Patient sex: M
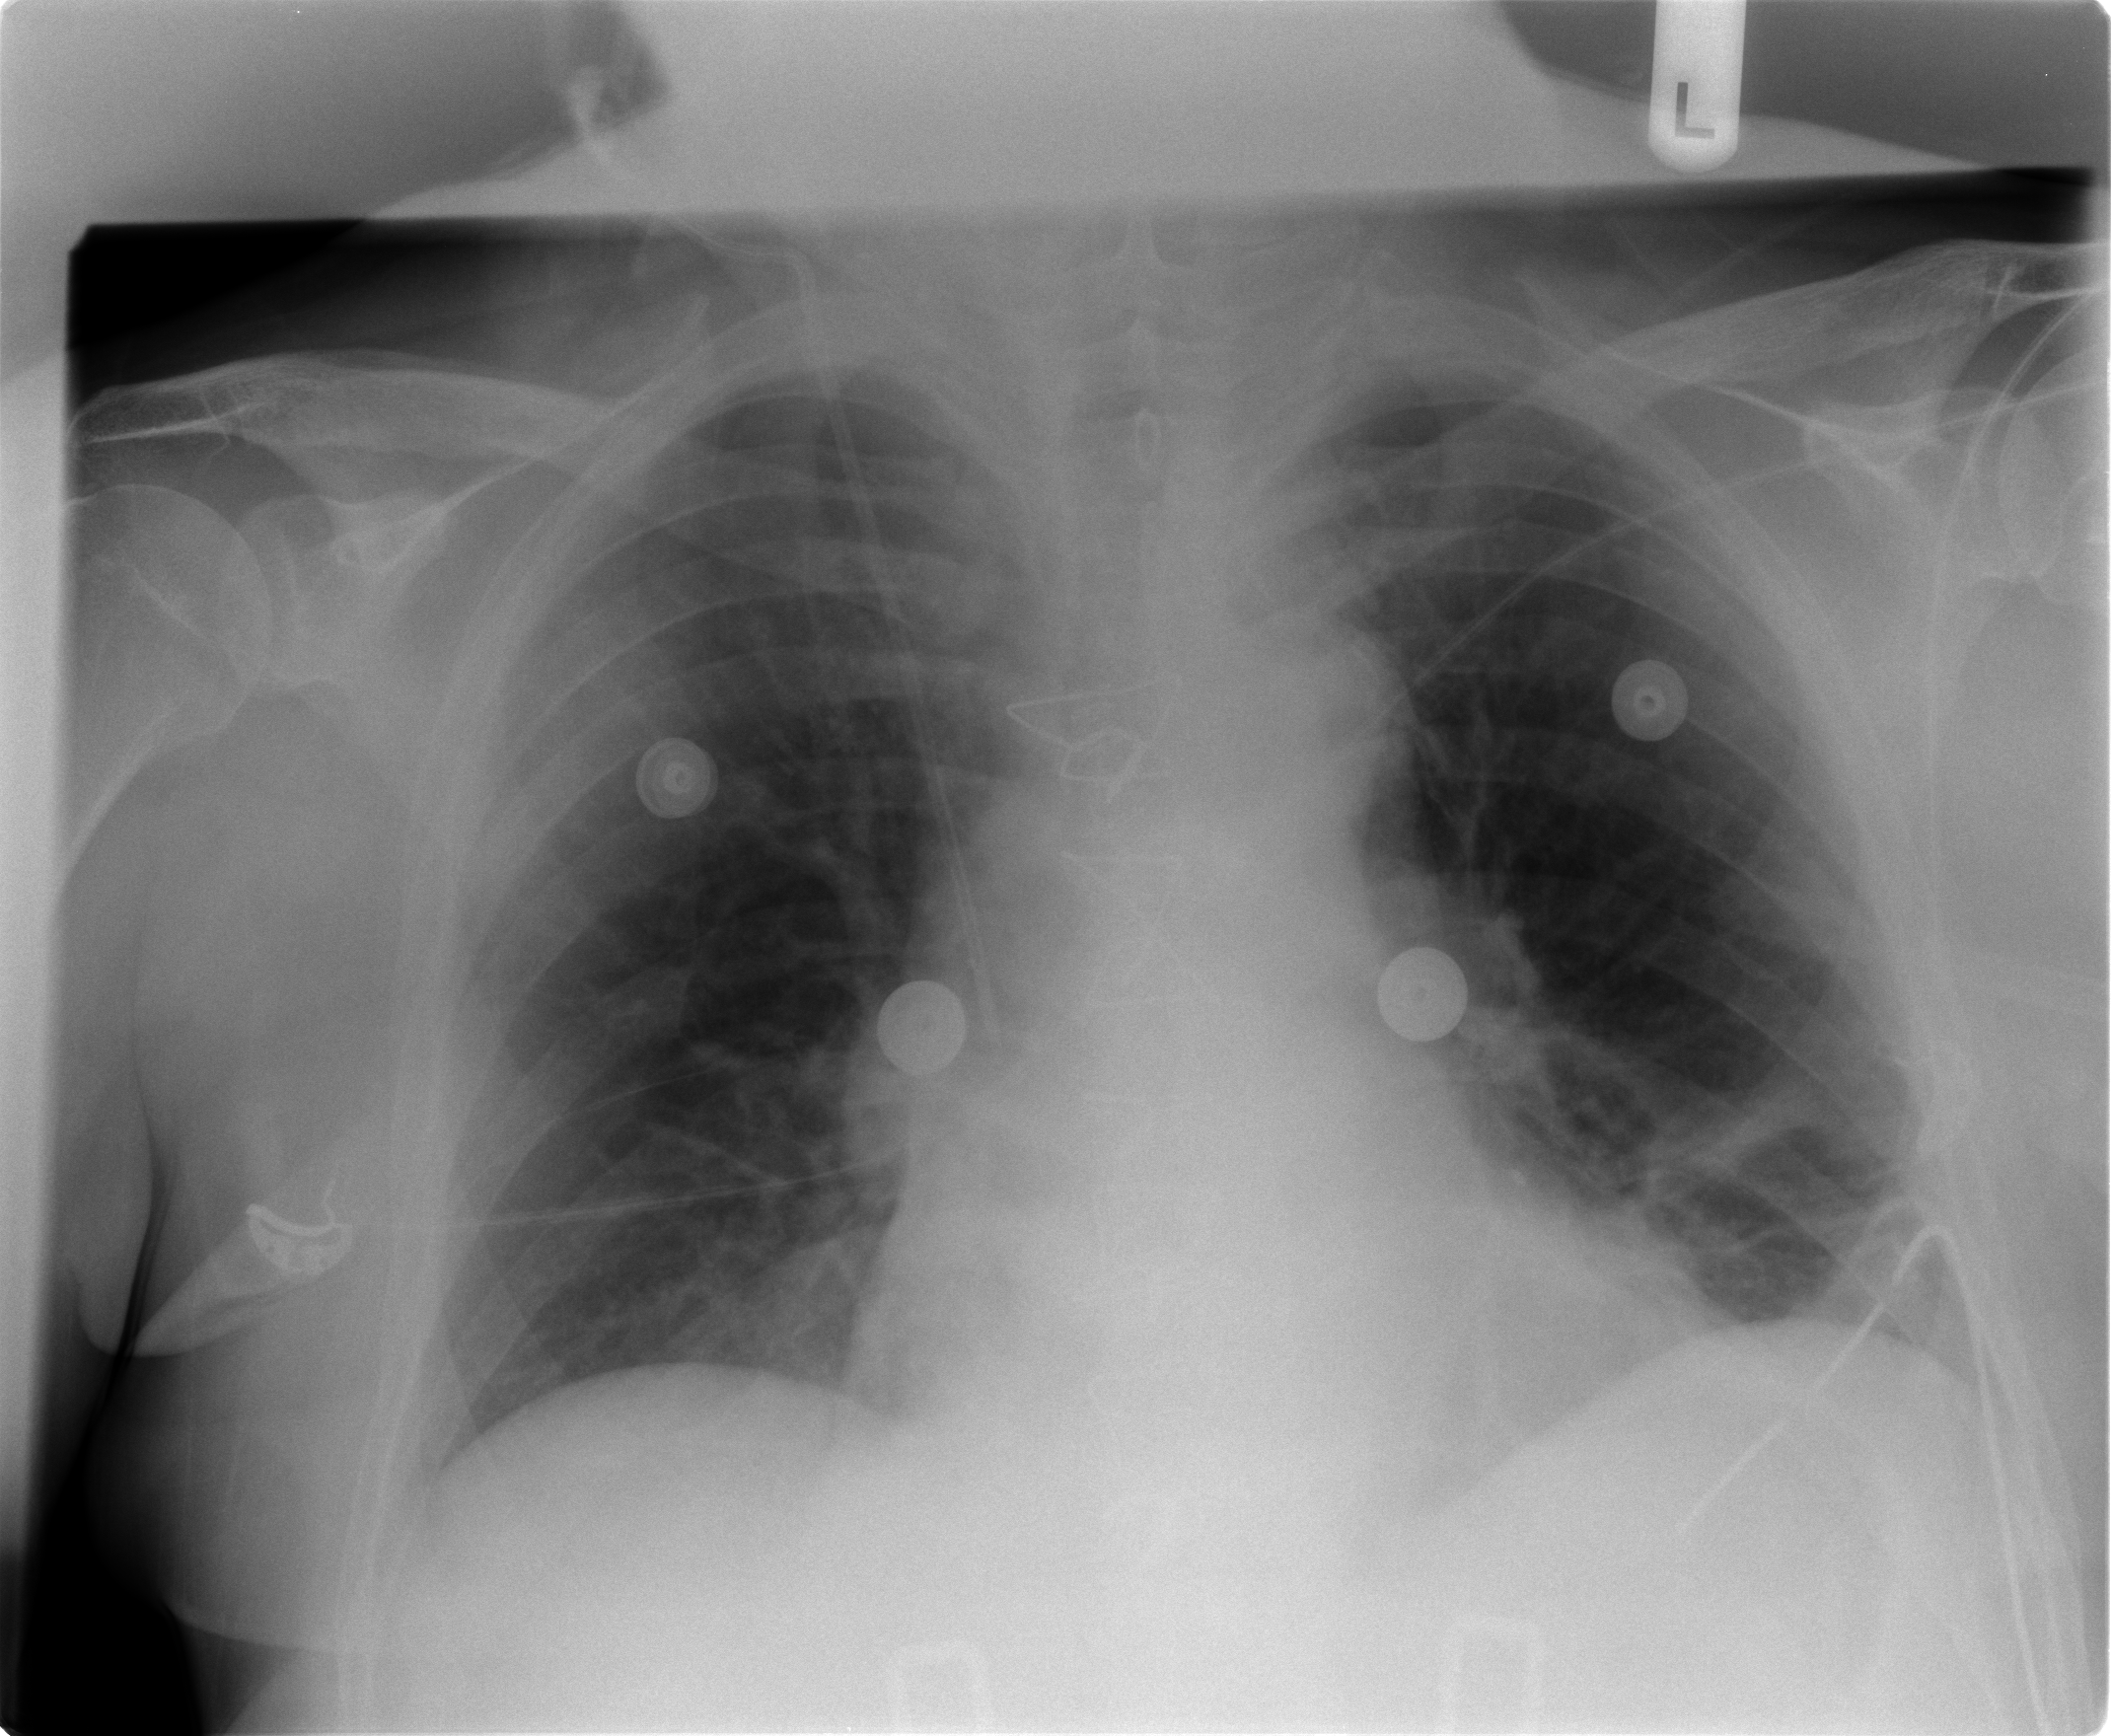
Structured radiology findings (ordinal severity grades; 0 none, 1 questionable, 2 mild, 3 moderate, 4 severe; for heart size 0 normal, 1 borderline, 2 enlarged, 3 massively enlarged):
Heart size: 1
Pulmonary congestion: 2
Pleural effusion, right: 0
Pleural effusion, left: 0
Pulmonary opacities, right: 0
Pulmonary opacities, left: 0
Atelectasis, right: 2
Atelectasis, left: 2